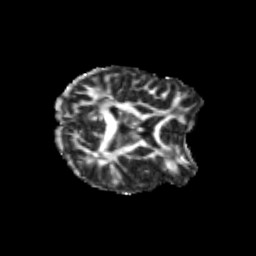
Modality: FA
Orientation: axial
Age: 28
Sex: female
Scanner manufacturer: siemens
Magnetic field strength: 3 T
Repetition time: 3.5 s
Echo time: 0.113 s